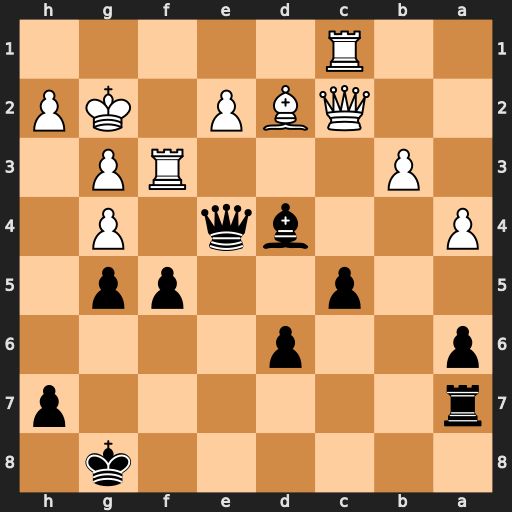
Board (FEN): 6k1/r6p/p2p4/2p2pp1/P2bq1P1/1P3RP1/2QBP1KP/2R5
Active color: b
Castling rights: -
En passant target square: -
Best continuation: Qxe2+ Kh3 fxg4+ Kxg4 h5+ Kxh5 Qxf3+